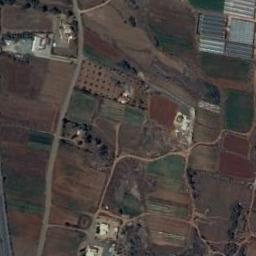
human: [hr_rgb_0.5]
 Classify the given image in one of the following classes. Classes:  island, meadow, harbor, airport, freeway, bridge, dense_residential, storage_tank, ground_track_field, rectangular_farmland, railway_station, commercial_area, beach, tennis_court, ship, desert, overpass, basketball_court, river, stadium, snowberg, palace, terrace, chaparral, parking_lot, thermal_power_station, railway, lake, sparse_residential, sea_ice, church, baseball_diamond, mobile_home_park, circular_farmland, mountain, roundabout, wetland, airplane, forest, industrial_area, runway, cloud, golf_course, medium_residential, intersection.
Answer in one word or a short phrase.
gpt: rectangular_farmland